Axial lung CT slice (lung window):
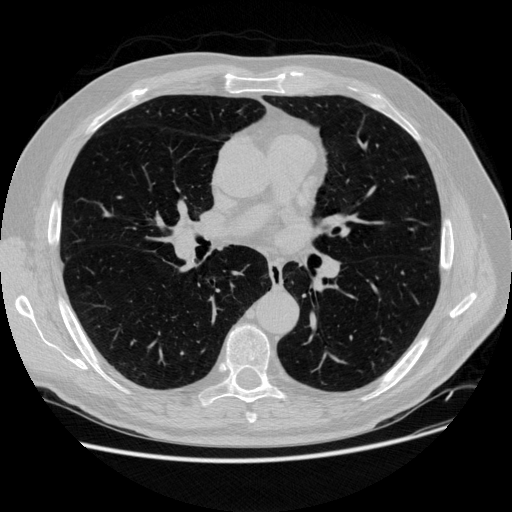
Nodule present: no